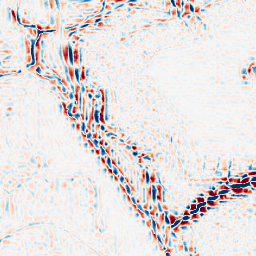
Category: wavelet
Decomposition family: wavelet_reverse_biorthogonal
Decomposition parameters: wavelet: rbio2.4
level: 3
Upsampling method: sinc_blackman
Upsampling parameters: scale: 2
kernel_size: 4
Upsampling scale: 2